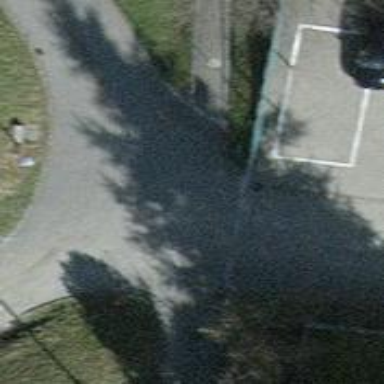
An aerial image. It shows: Alleyway designated as service road.